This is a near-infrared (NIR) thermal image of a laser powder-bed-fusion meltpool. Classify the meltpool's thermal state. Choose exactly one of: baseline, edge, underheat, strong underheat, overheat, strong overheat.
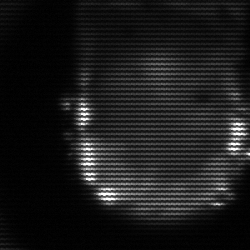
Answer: baseline